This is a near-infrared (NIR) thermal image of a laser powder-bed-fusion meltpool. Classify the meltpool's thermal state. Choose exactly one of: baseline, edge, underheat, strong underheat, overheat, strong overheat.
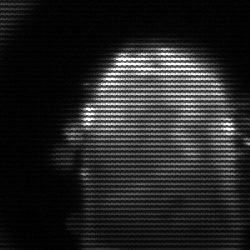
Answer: baseline